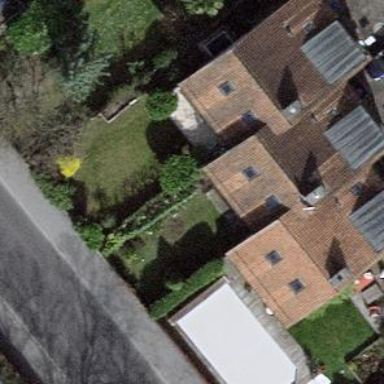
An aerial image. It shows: Garden enclosed by fence.